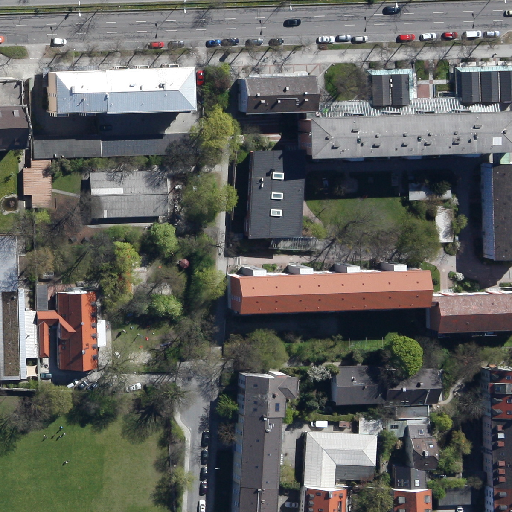
Referring expression: vehicle in the parking area